Question:
I need to design the above layout through java coding.
B1 & B2-> Horizontal linear layout
B3 & B4-> Horizontal linear layout
B5 & B6-> Horizontal linear layout
B7 & B8-> Horizontal linear layout
B9,B10 & B11-> Horizontal linear layout
Parent layout is Linearlayout.
This is how I am proceeding
'''
@Override
protected void onCreate(Bundle savedInstanceState) {
super.onCreate(savedInstanceState);
this.requestWindowFeature(Window.FEATURE_NO_TITLE);
getWindow().setFlags(WindowManager.LayoutParams.FLAG_FULLSCREEN,
WindowManager.LayoutParams.FLAG_FULLSCREEN);
setContentView(R.layout.activity_main);
l = (LinearLayout) findViewById(R.id.mainl); \PARENT LAYOUT
LinearLayout.LayoutParams params = new LinearLayout.LayoutParams(
LayoutParams.WRAP_CONTENT, LayoutParams.WRAP_CONTENT);
params.gravity = Gravity.CENTER_VERTICAL;
l1.setLayoutParams(params);
l2.setLayoutParams(params);
l3.setLayoutParams(params);
l5.setLayoutParams(params);
l1.setOrientation(LinearLayout.HORIZONTAL);
l2.setOrientation(LinearLayout.HORIZONTAL);
l3.setOrientation(LinearLayout.HORIZONTAL);
l5.setOrientation(LinearLayout.HORIZONTAL);
l1.addView(btn1);
l1.addView(btn2);
l2.addView(btn3);
l2.addView(btn4);
l3.addView(btn5);
l3.addView(btn6);
l5.addView(btn9);
l5.addView(btn10);
l5.addView(btn11);
l.addView(l1);
l.addView(l2);
l.addView(l3);
l.addView(l5);
}
'''
Though I am not succeeding with my output. Please help me out.
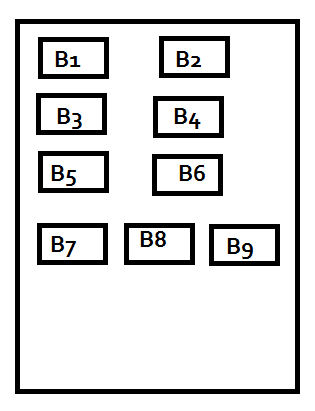
Answer: Try this code
'''
LinearLayout.LayoutParams LL_params = new LinearLayout.LayoutParams(
LayoutParams.WRAP_CONTENT, LayoutParams.WRAP_CONTENT);
LL_params.gravity = Gravity.CENTER_VERTICAL;
LinearLayout.LayoutParams btn_params = new LinearLayout.LayoutParams(0
, LayoutParams.WRAP_CONTENT);
btn_params.weight=1;
l1.setLayoutParams(LL_params);
l2.setLayoutParams(LL_params);
l3.setLayoutParams(LL_params);
l4.setLayoutParams(LL_params);
l1.setOrientation(LinearLayout.HORIZONTAL);
l2.setOrientation(LinearLayout.HORIZONTAL);
l3.setOrientation(LinearLayout.HORIZONTAL);
l4.setOrientation(LinearLayout.HORIZONTAL);
btn1.setLayoutParams(btn_params);
btn2.setLayoutParams(btn_params);
btn3.setLayoutParams(btn_params);
btn4.setLayoutParams(btn_params);
btn5.setLayoutParams(btn_params);
btn6.setLayoutParams(btn_params);
btn7.setLayoutParams(btn_params);
btn8.setLayoutParams(btn_params);
btn9.setLayoutParams(btn_params);
l1.addView(btn1);
l1.addView(btn2);
l2.addView(btn3);
l2.addView(btn4);
l3.addView(btn5);
l3.addView(btn6);
l4.addView(btn7);
l4.addView(btn8);
l4.addView(btn9);
l.addView(l1);
l.addView(l2);
l.addView(l3);
l.addView(l4);
'''